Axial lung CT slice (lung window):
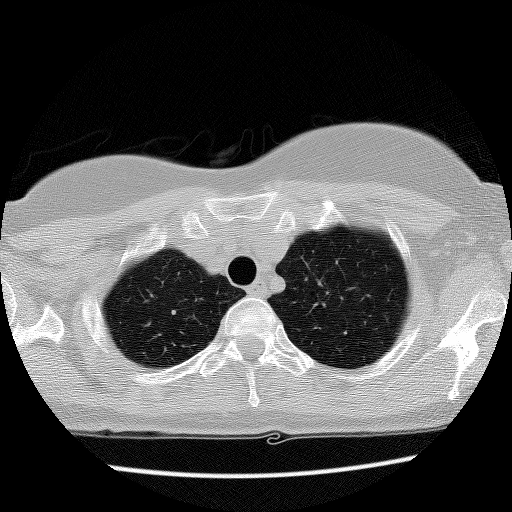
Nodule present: no